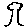
Label: tree